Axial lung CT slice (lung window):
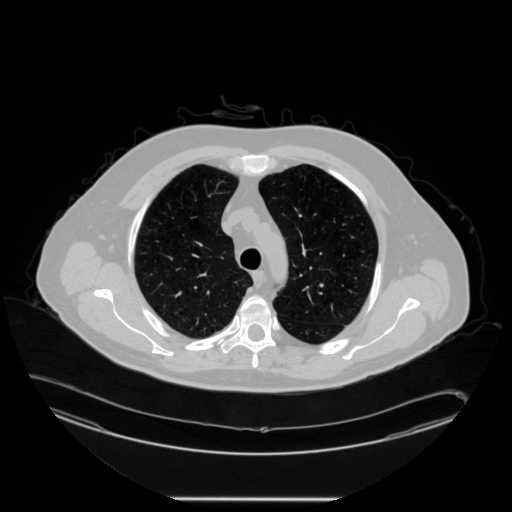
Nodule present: no